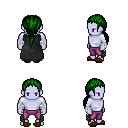
a pixel art fantasy rpg character, male body template, dark elf, purple skin, black cape, magenta pants, green ponytail hairstyle, white cloth bandages, brown slippers, four views (front, back, left, right), 2x2 character sprite sheet, small pixel art, hard edges, no anti-aliasing